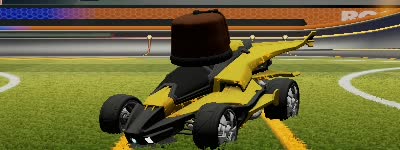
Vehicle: aftershock